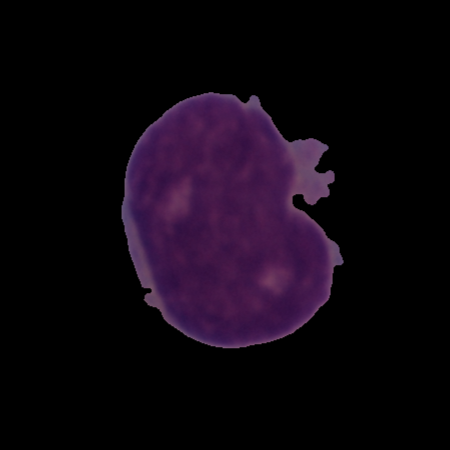
Label: cancer